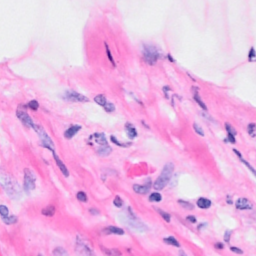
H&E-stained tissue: Breast